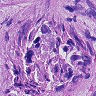
Metastatic tissue present: yes